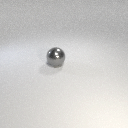
large gray metal sphere